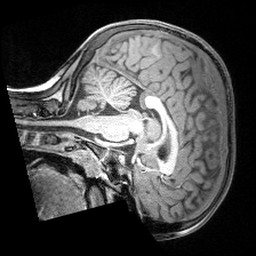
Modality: T1w
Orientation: sagittal
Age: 9
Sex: female
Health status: ill
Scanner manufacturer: siemens
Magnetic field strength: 3 T
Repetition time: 1.6 s
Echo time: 0.00179 s